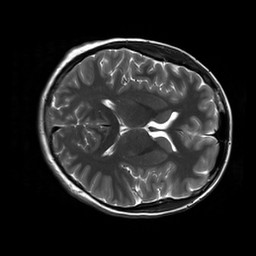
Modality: T2w
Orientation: axial
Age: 20
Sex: female
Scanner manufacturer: siemens
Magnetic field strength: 3 T
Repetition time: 8.53 s
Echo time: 0.091 s